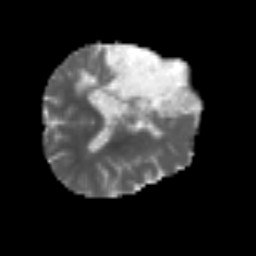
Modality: MD
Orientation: axial
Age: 64
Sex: male
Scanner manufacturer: siemens
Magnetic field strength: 3 T
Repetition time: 3.2 s
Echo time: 0.081 s